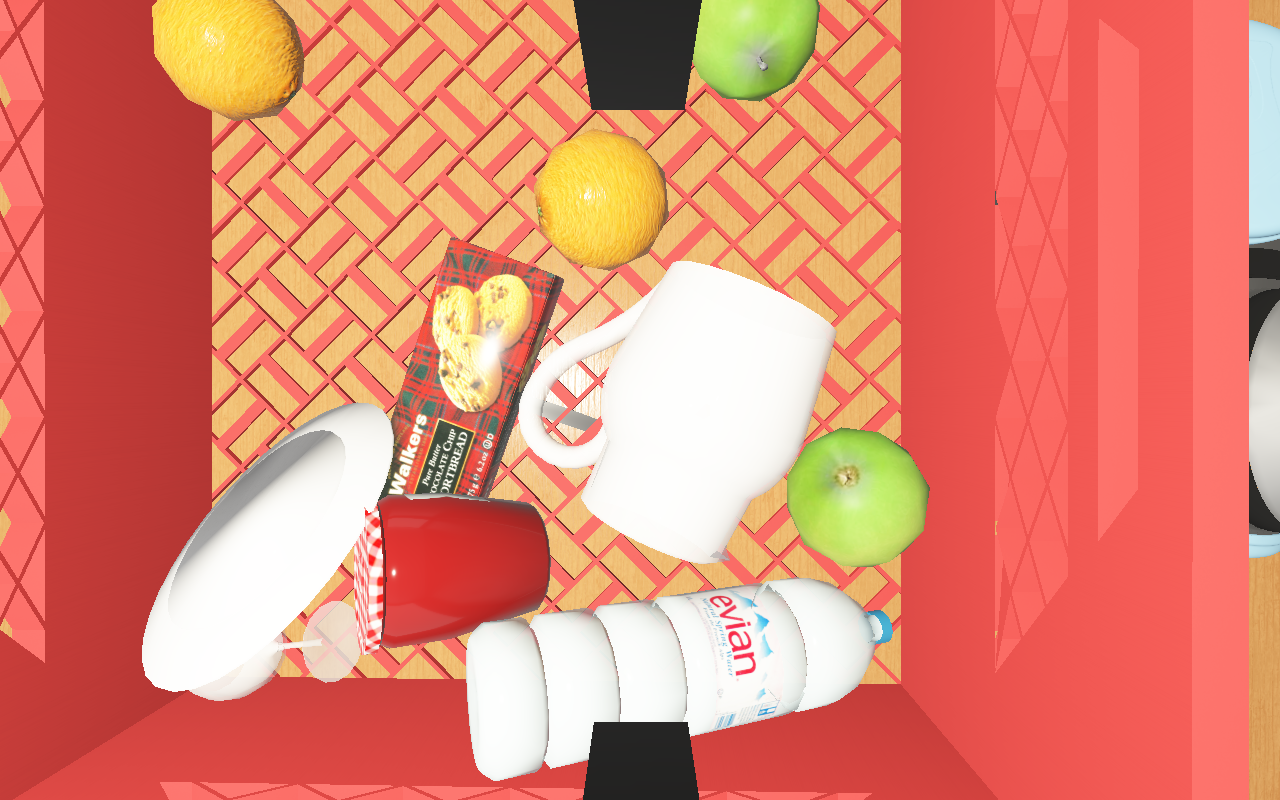
Objects in the scene:
water bottle
apple
apple
orange
orange
plate
wineglass
jam jar
cereal box